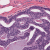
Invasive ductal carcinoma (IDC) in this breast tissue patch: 0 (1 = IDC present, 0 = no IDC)